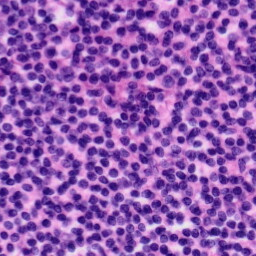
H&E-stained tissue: Tonsil